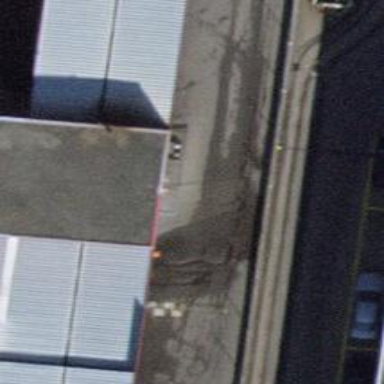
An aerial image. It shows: Car wash facility located inside building.